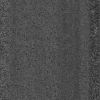
Atmospheric dust classification: dusty